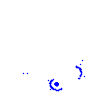
Particle: pion